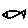
Label: fish